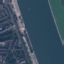
Land use / land cover: River